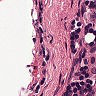
Metastatic tissue present: no